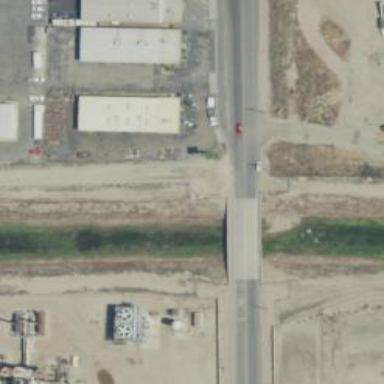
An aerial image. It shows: Unclassified road on bridge.